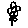
Label: flower